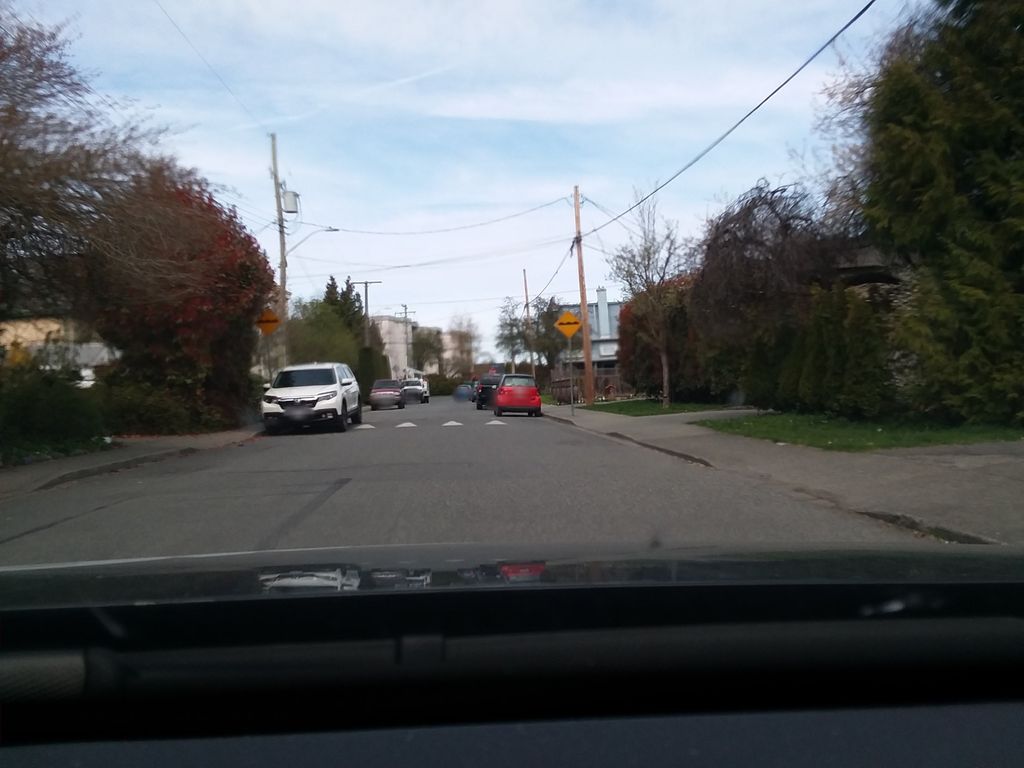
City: victoria